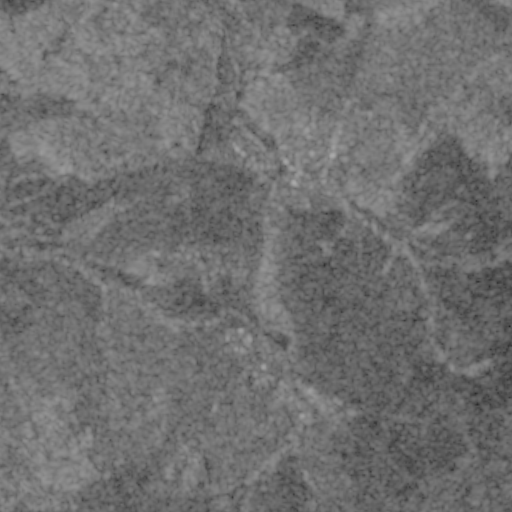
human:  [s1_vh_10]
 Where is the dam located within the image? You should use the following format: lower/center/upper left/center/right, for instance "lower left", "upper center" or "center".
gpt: The dam is located in the center left of the image.
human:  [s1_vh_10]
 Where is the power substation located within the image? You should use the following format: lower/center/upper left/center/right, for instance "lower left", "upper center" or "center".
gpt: The power substation is located in the lower center of the image.
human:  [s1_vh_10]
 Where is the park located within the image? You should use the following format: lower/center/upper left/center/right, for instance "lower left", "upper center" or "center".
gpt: There is no park in the image.

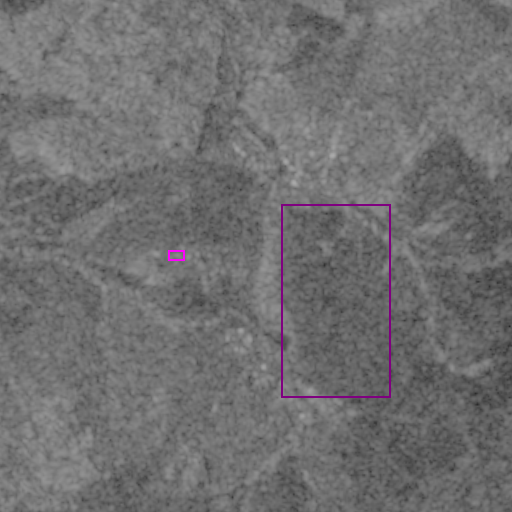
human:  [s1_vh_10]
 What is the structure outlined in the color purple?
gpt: The structure outlined in purple is a crop field.
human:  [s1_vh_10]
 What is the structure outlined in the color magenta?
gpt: The structure outlined in magenta is a park.
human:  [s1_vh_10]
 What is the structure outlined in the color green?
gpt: There is no green outline.